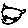
Label: cat